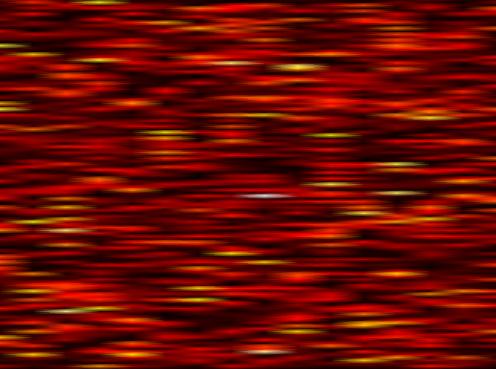
Label: UFMC